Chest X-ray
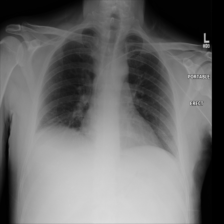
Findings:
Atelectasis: negative
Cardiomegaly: negative
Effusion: negative
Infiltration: negative
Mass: negative
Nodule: negative
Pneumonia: negative
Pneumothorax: negative
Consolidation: negative
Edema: negative
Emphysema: negative
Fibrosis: negative
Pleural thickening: negative
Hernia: negative